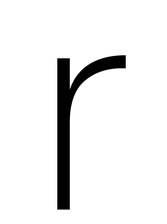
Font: Poppins-ExtraLight